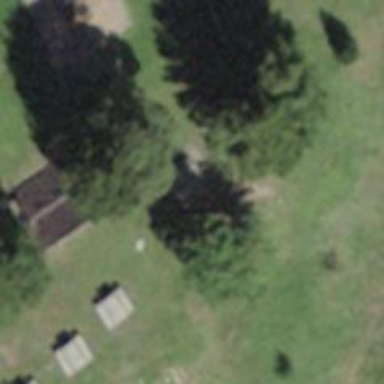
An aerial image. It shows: Picnic table located in leisure land area.